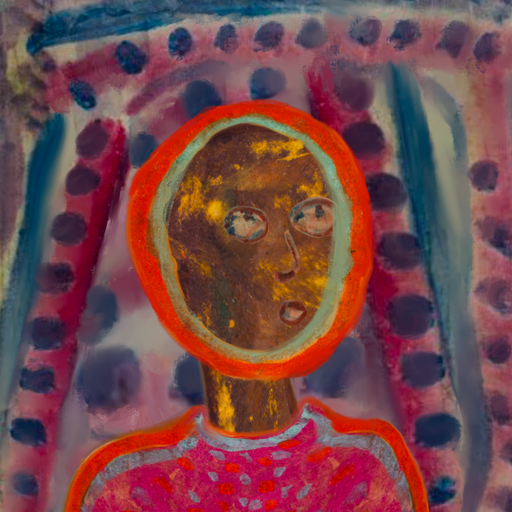
Background: HillGirl, Head And Neck Side: Comrade, Face Side: Orphan, Bust: Sisters, Hair Side: Sisters, Head Accessory: Blank, Second Necklace: Blank, Necklace: Blank, Baby: Blank